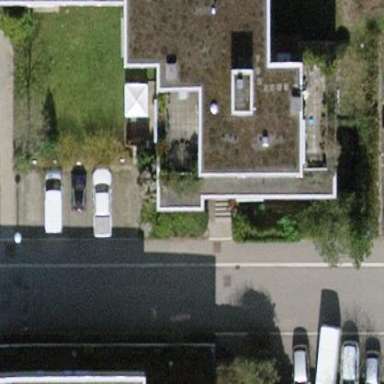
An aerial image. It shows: Light grey apartments with grey roof.